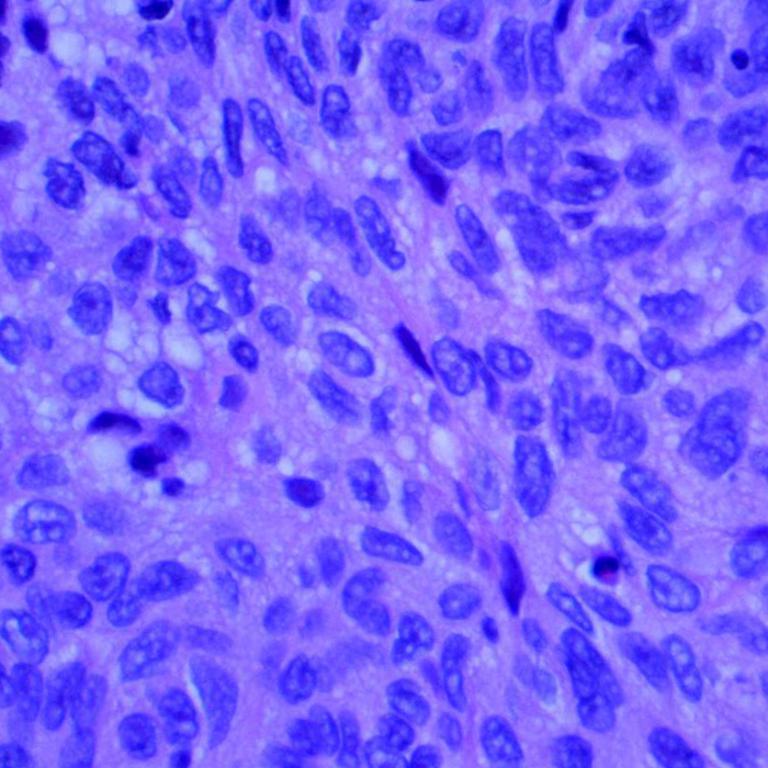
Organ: lung
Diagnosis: squamous carcinomas